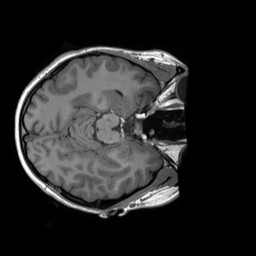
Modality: T1w
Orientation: axial
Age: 20
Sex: female
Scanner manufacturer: siemens
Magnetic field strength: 3 T
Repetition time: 1.8 s
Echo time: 0.00232 s